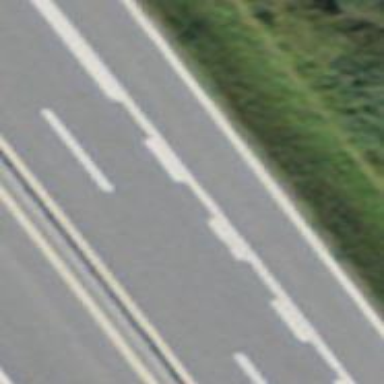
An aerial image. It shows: Trunk link road with asphalt surface.